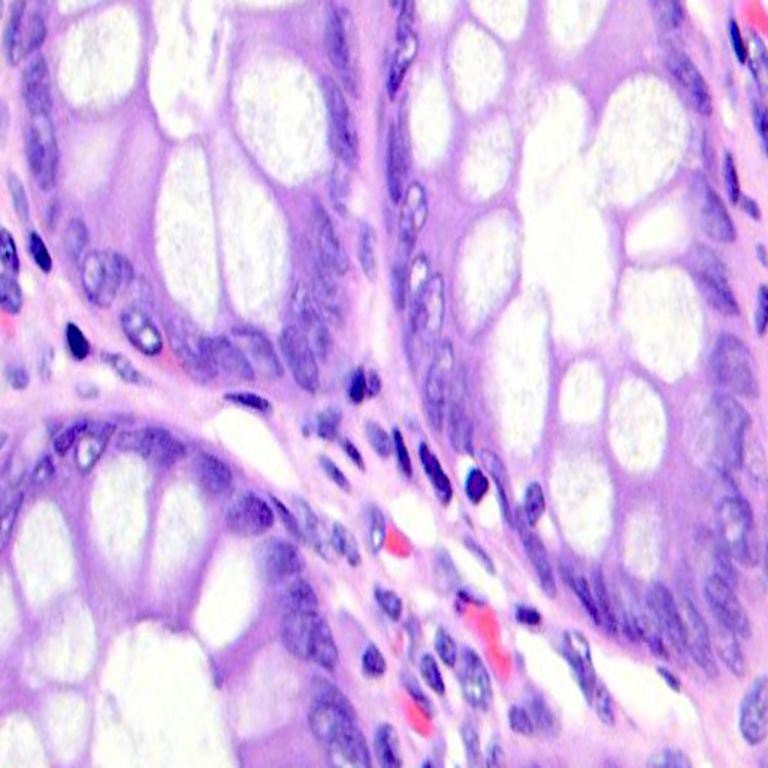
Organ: colon
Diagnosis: benign